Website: crate-barrel
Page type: billing-address
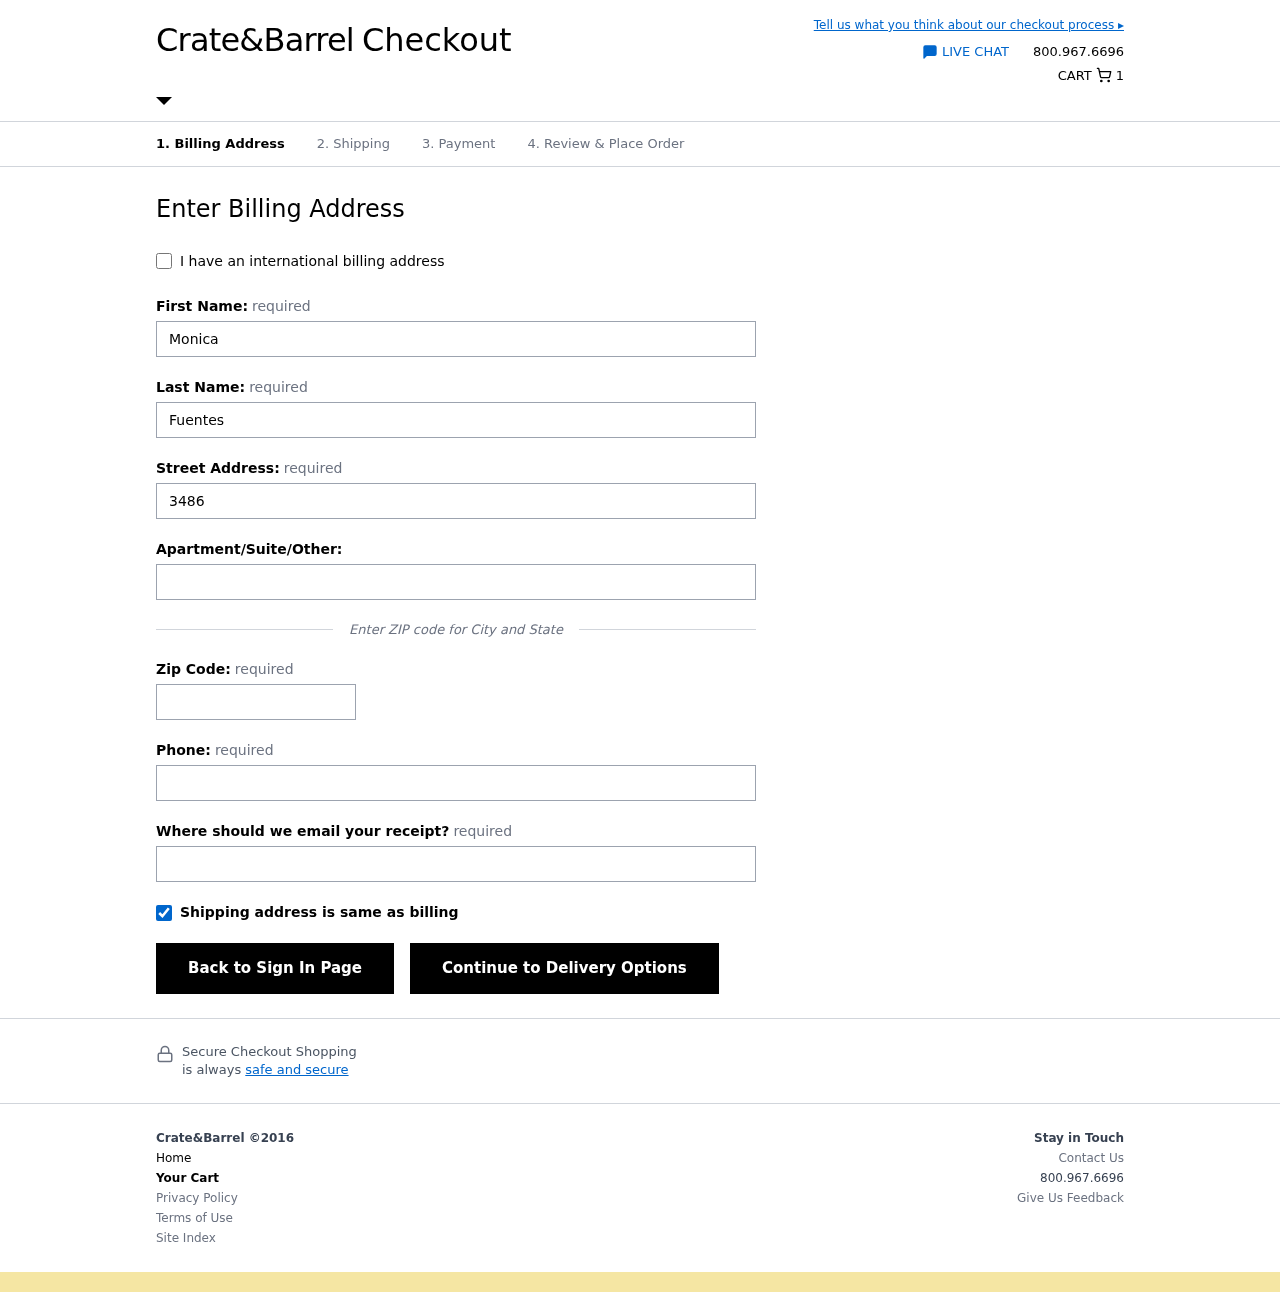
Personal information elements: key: PII_EMAIL
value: monicafuentes@yahoo.com
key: PII_FIRSTNAME
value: Monica
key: PII_LASTNAME
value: Fuentes
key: PII_PHONE
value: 5843161766
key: PII_POSTCODE
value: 17831
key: PII_STREET
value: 3486 Nicole Plaza
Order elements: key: ORDER_NUM_ITEMS
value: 1